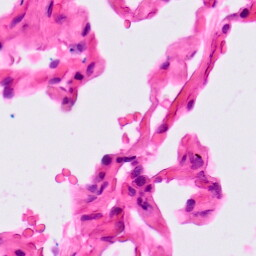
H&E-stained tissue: Lung